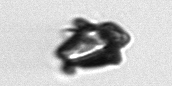
Label: Delphineis